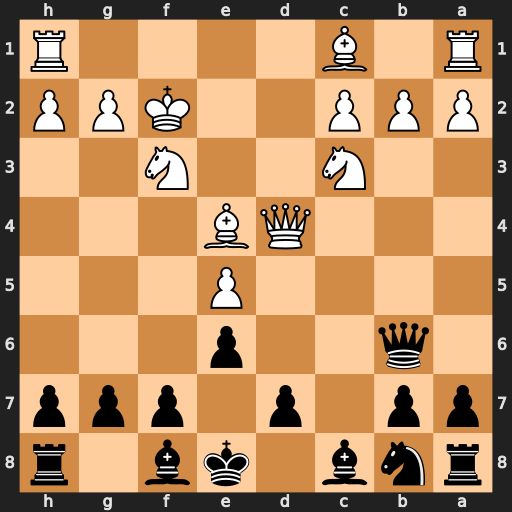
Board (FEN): rnb1kb1r/pp1p1ppp/1q2p3/4P3/3QB3/2N2N2/PPP2KPP/R1B4R
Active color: b
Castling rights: kq
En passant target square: -
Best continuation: Bc5 Qxc5 Qxc5+